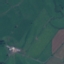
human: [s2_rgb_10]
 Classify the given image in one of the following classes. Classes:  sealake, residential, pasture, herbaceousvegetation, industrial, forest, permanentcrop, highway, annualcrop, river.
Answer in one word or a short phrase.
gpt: Pasture